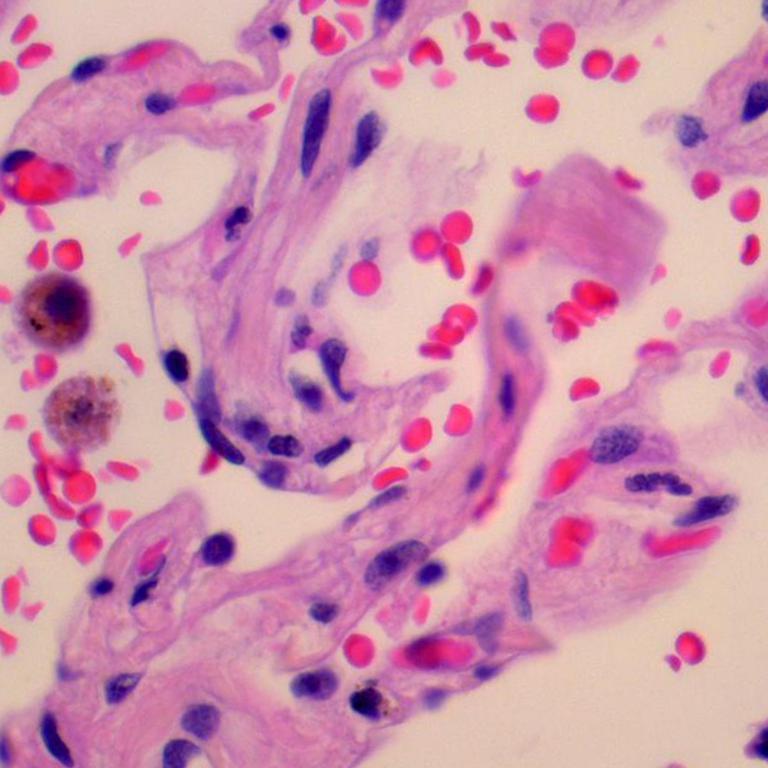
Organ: lung
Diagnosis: benign